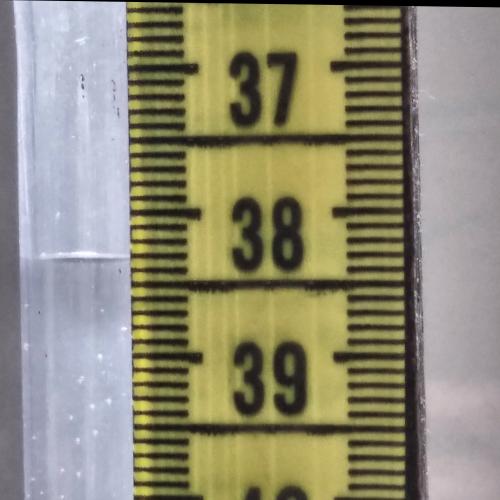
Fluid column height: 38.3 cm